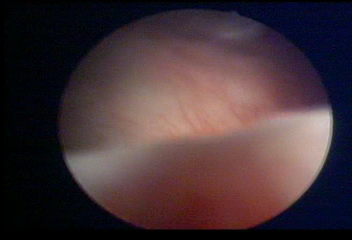
Modality: WLC
Class: Normal mucosa
Bladder cancer association: No